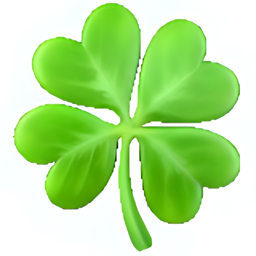
Name: four leaf clover
Emoji: 🍀
Group: Animals & Nature
Sub-group: plant-other